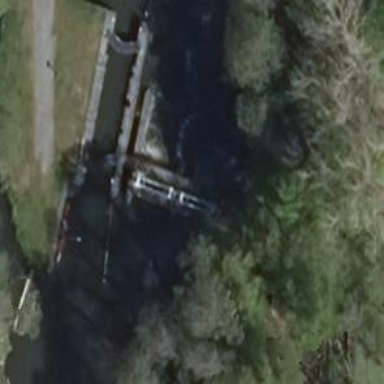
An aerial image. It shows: Weir in waterway.